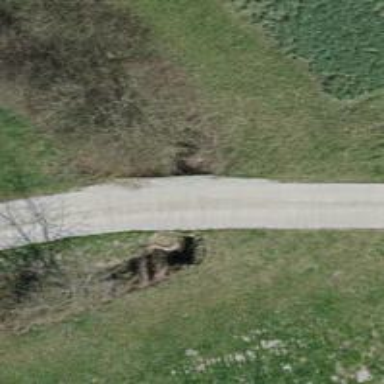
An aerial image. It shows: Culvert tunnel passing through ditch.